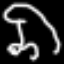
Label: frog